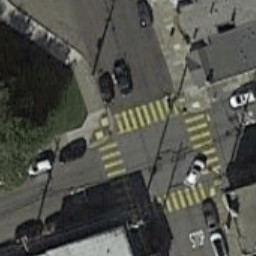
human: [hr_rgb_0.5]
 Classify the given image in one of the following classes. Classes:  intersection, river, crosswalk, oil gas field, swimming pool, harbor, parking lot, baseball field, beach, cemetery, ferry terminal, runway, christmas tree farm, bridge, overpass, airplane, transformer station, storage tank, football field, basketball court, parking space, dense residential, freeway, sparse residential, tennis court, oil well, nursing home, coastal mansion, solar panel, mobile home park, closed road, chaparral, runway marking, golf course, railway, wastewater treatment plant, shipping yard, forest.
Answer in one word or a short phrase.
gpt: crosswalk